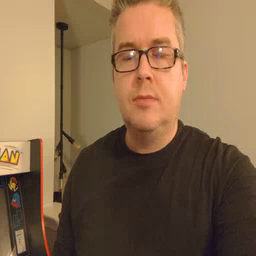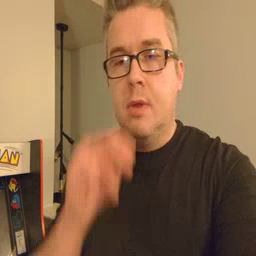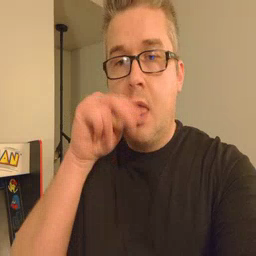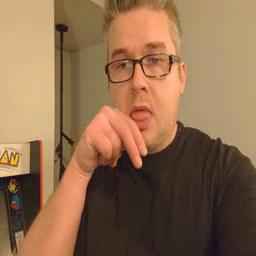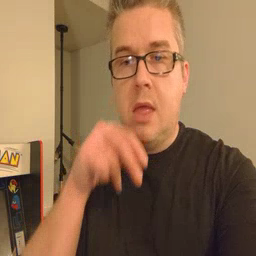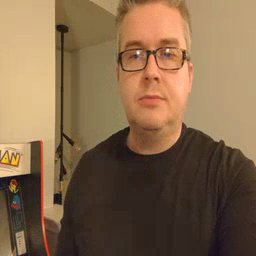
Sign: tongue